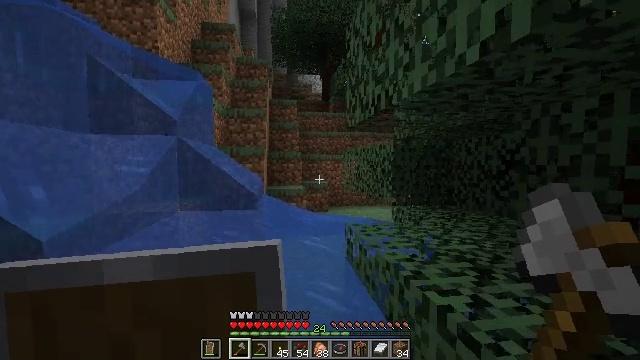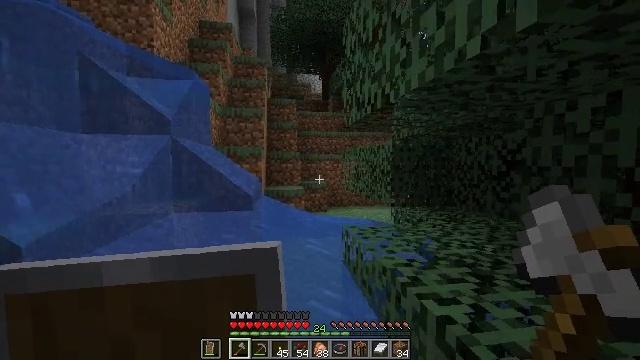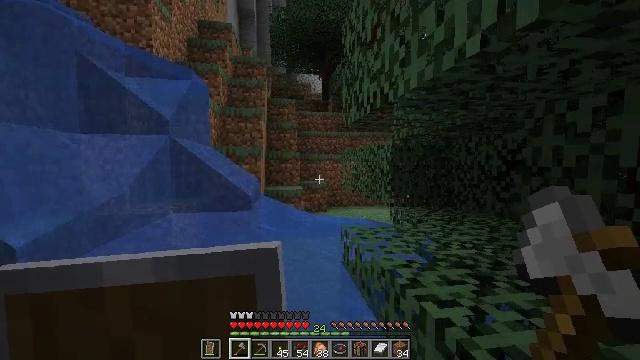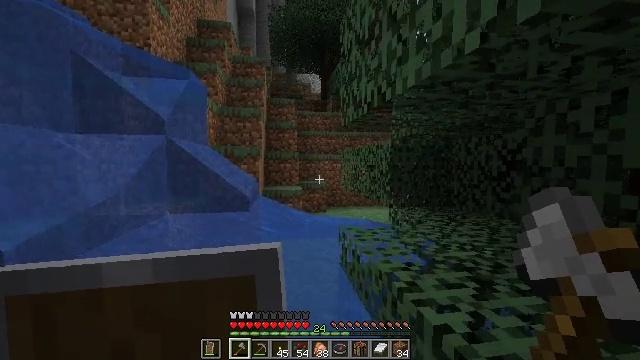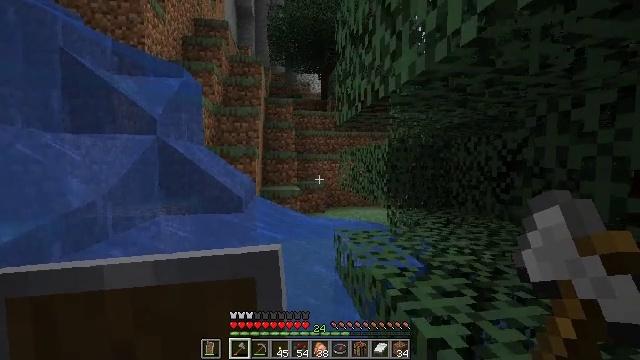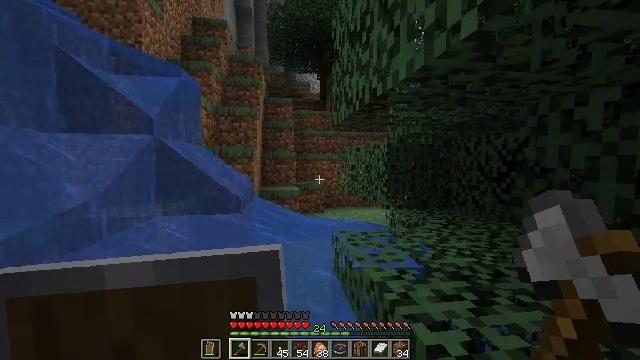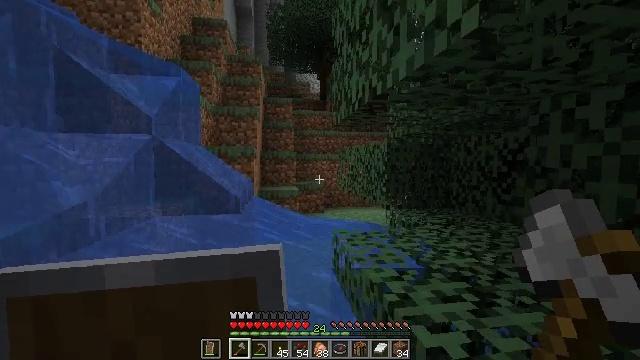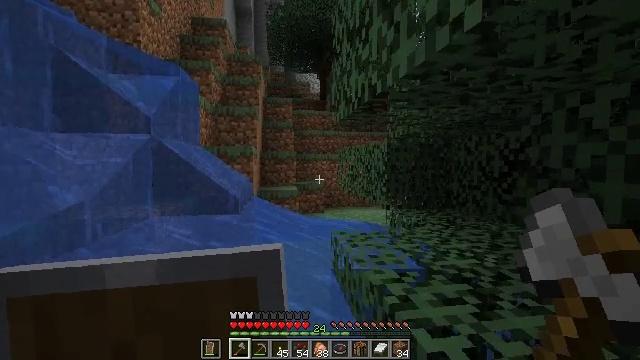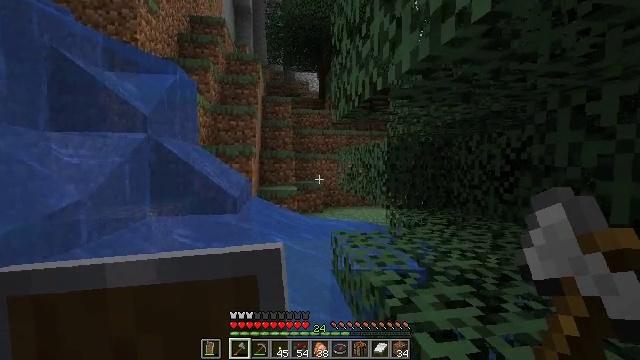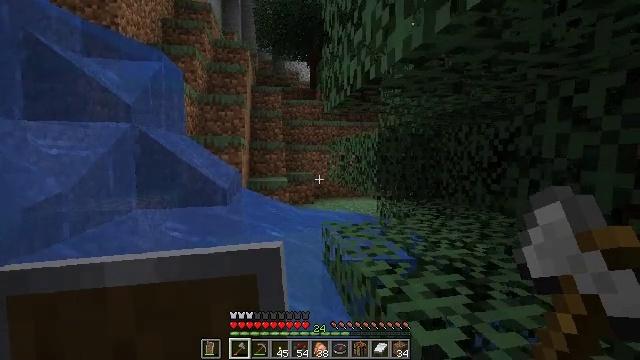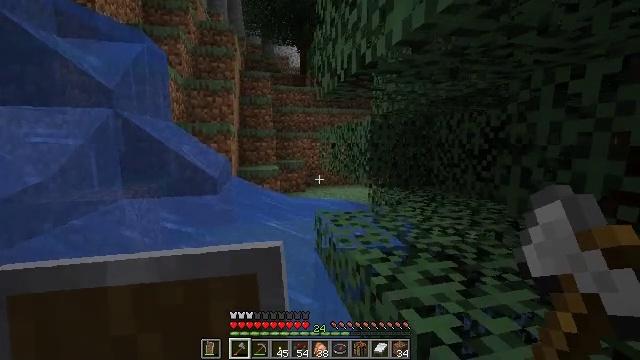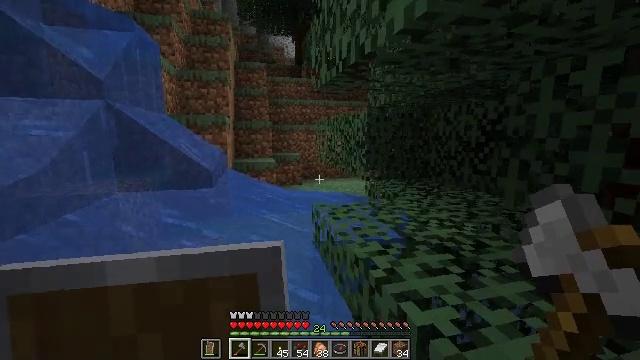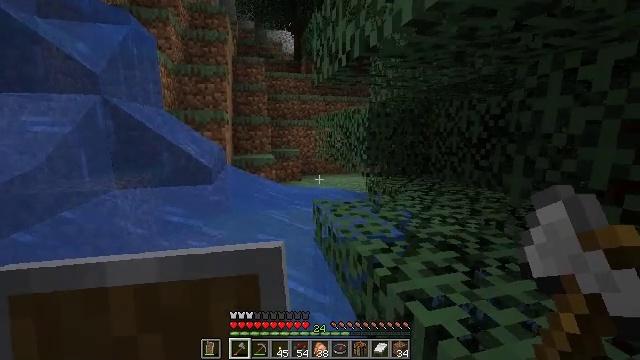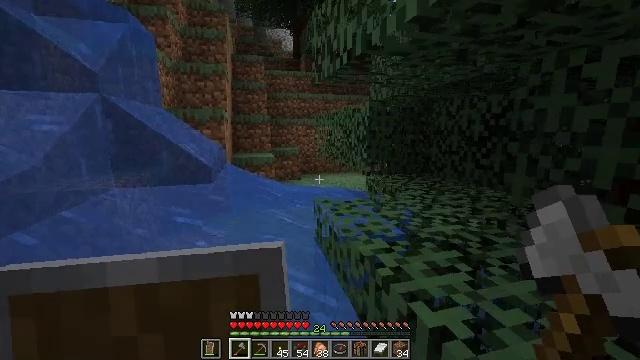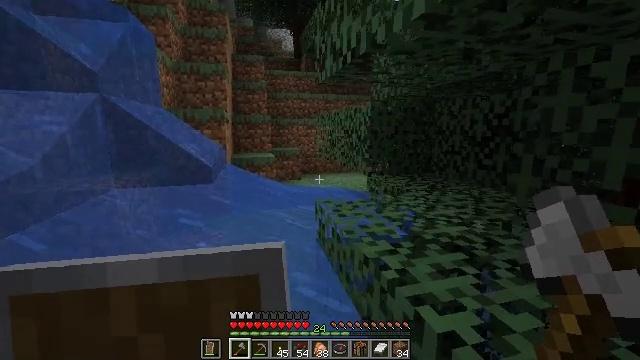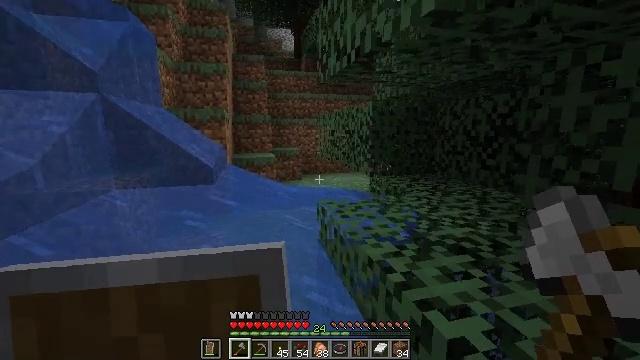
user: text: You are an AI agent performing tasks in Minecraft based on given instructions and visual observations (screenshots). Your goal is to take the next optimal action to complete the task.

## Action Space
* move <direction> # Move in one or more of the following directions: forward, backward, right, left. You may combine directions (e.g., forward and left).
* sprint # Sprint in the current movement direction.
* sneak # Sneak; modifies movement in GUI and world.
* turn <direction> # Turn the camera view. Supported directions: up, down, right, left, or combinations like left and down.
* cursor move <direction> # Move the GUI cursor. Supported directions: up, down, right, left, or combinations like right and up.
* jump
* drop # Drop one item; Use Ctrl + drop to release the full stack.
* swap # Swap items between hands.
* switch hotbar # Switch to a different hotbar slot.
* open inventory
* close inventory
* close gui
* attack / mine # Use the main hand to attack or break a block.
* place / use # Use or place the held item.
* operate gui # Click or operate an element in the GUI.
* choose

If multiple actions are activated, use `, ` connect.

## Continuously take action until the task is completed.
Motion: motion action
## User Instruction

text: Mine spruce leaves from the tree.
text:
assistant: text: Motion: move forward
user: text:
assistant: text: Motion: move forward
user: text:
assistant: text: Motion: move forward
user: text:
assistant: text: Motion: move forward
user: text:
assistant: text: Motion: move forward and move left
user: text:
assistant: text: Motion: move forward and move left
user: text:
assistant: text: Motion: move forward and move left
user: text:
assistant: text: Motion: move forward and move left
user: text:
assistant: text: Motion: move forward and move left, turn right and down
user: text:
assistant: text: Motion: move forward and move left, turn right and down
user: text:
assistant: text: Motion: move forward and move left, turn down
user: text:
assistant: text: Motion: move forward and move left
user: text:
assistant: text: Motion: move forward and move left
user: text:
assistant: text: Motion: move forward and move left
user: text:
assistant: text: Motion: move forward and move left
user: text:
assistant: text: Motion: move forward and move left
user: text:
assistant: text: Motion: move forward and move left
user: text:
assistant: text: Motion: move forward and move left
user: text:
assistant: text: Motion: move forward and move left, turn down
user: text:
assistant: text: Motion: move forward and move left, turn down
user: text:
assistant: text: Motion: move forward, turn left and down
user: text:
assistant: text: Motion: move forward, turn left
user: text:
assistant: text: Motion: move forward, turn left and up
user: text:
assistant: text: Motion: move forward, turn left
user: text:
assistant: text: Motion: move forward
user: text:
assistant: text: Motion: move forward
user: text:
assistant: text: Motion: move forward
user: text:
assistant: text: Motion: move forward
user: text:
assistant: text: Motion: move forward
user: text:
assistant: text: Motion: move forward